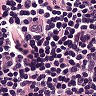
Metastatic tissue present: no